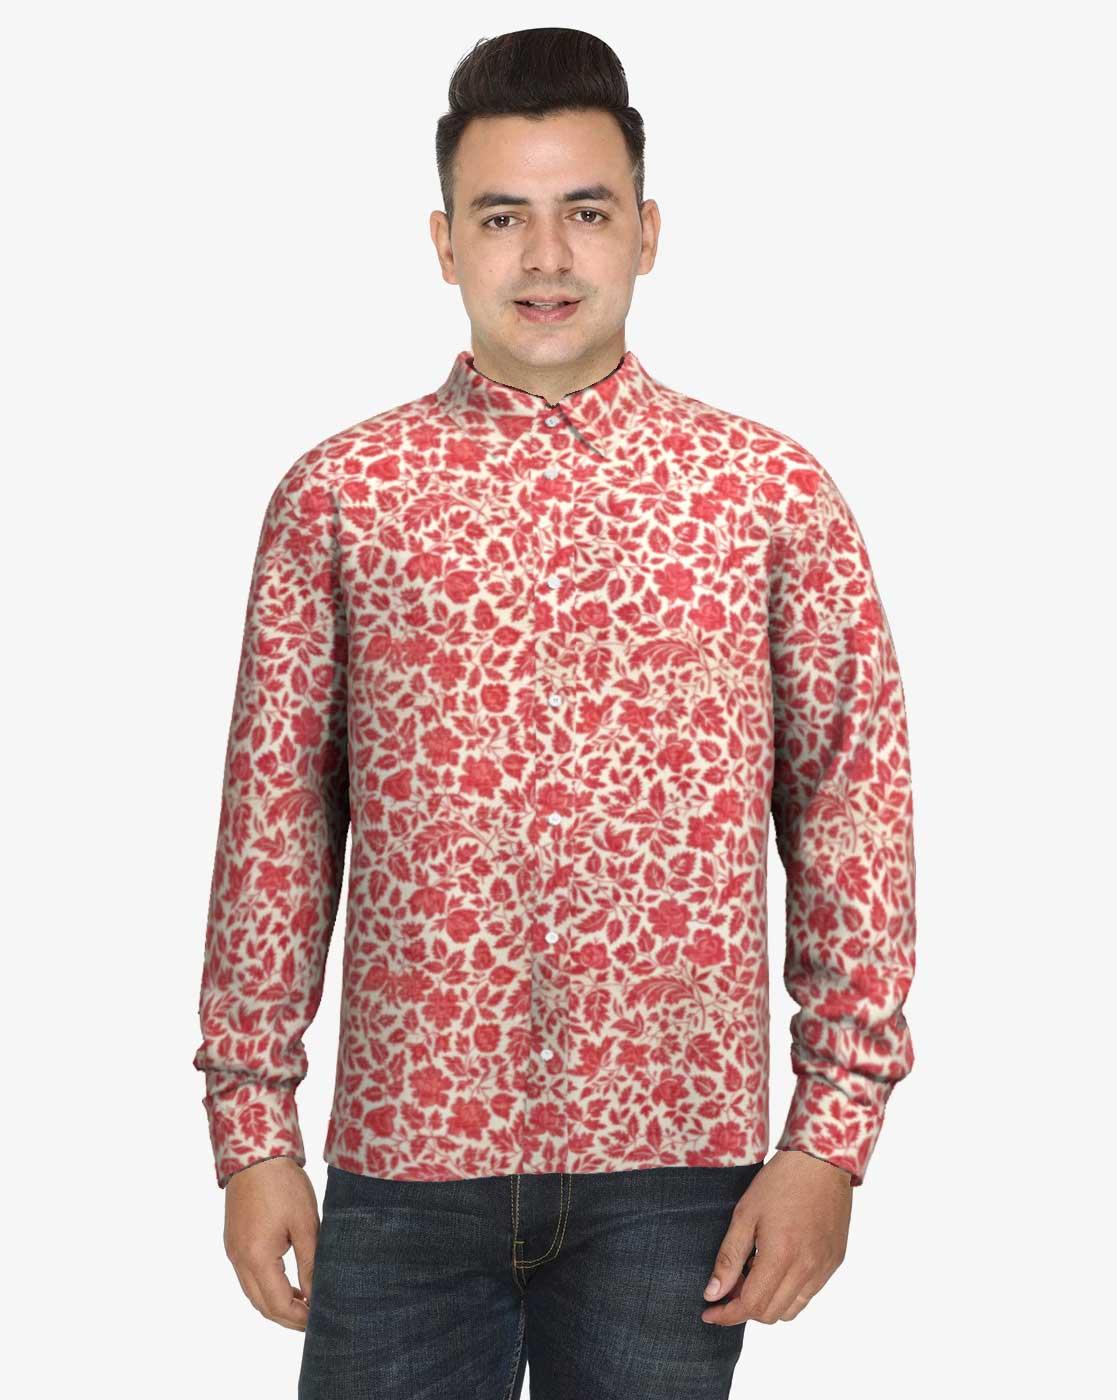
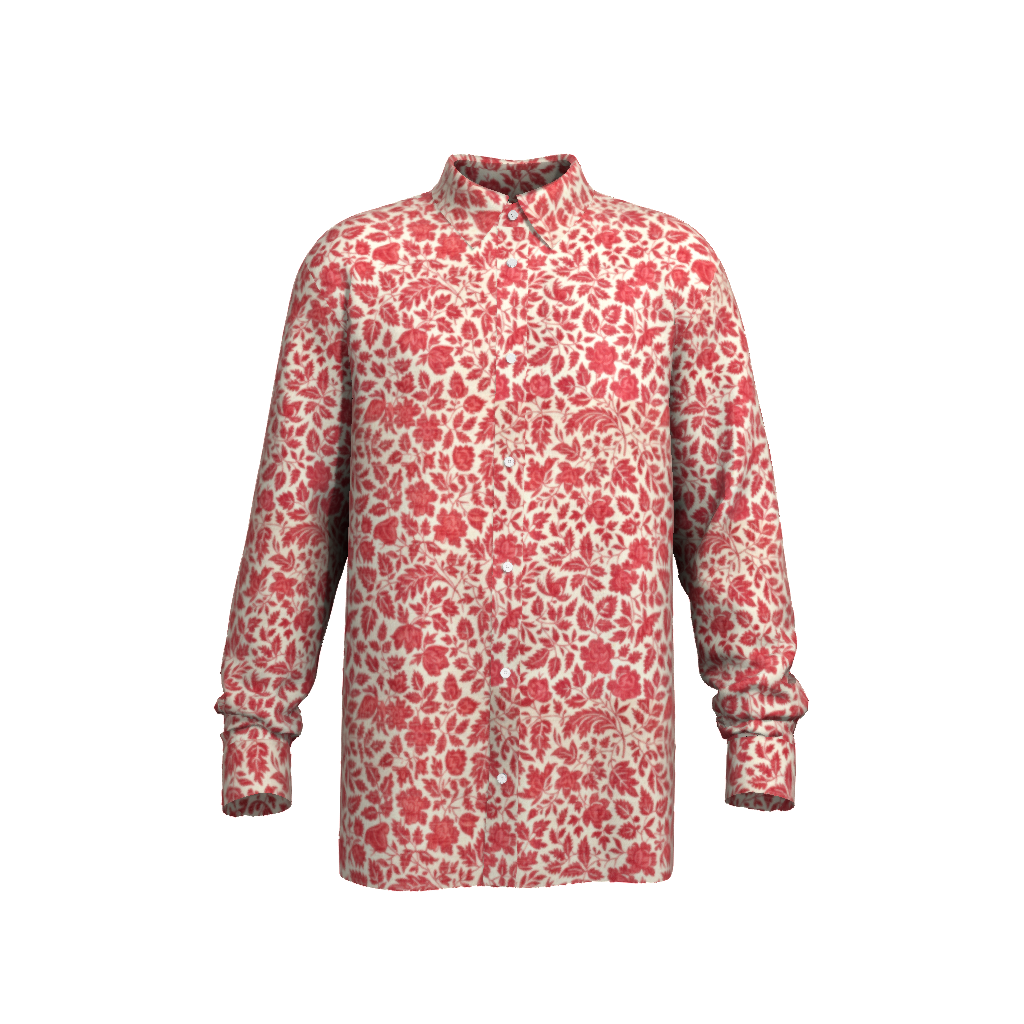
Clothing description: red floral button up tee